Field crop: maize
Growth stage: 2
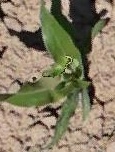
Species: maize